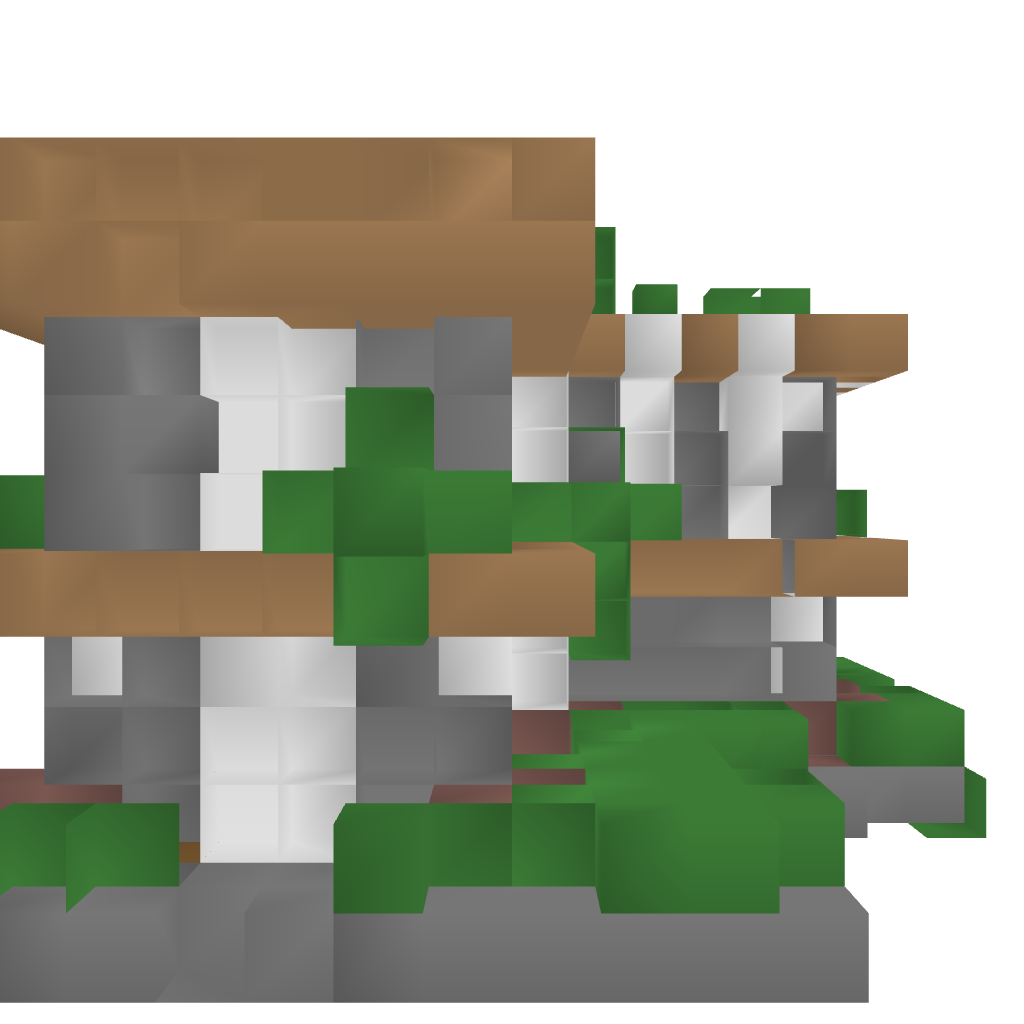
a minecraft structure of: Little Modern wood House good quality